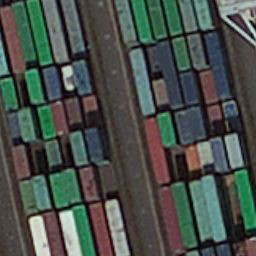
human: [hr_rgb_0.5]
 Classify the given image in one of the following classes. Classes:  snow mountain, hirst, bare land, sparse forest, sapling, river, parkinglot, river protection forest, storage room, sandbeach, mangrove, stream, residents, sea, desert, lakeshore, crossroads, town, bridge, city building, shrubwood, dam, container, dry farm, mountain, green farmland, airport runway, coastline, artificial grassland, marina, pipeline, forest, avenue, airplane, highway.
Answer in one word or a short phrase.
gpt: container